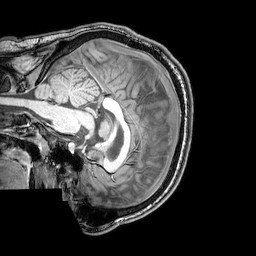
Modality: T1w
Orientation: sagittal
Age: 21
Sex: male
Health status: healthy
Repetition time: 0.081 s
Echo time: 0.037 s